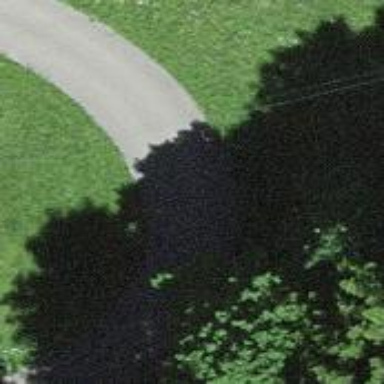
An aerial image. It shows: Service road with grade1 tracktype.